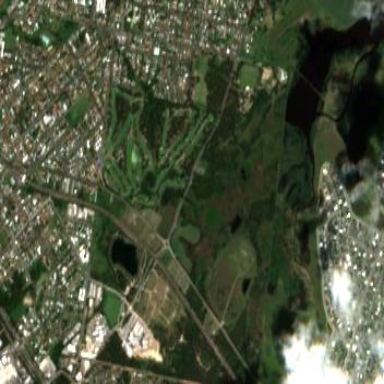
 perfect for leisure and sport activities."